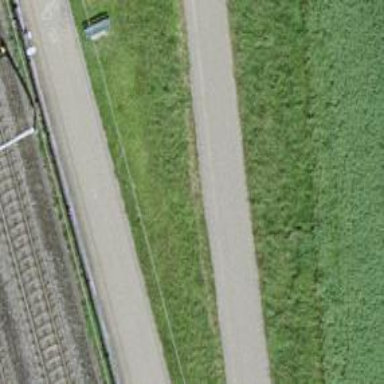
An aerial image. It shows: Unclassified road with cycle lane.